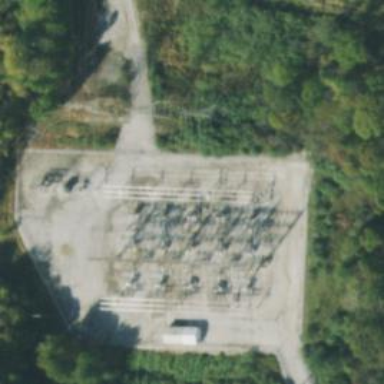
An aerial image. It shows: Switch used for power control.